Aerial crown-view tile of a tropical tree (Barro Colorado Island, Panama), acquired 20250715:
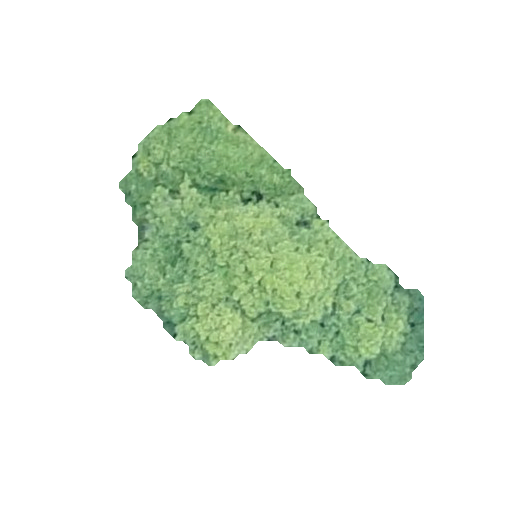
Species: Alseis blackiana
GBIF accepted scientific name: Alseis blackiana
Crown area: 73.456 m²